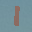
Label: 1